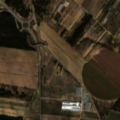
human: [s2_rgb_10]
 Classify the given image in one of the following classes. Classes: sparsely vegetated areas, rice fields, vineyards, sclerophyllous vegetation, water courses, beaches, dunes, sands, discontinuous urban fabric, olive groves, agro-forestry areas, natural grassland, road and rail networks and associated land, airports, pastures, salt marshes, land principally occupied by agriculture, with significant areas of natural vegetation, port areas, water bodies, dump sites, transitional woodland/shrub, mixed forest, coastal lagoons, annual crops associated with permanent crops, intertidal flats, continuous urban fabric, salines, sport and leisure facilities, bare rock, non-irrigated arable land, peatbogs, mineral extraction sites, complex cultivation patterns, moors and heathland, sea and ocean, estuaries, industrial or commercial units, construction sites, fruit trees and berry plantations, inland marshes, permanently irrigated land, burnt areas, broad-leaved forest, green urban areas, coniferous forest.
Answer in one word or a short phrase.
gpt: permanently irrigated land, vineyards, complex cultivation patterns, broad-leaved forest, coniferous forest, mixed forest